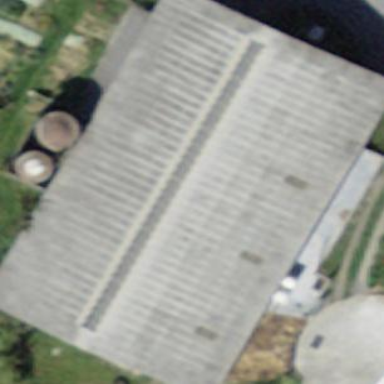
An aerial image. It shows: Barn.